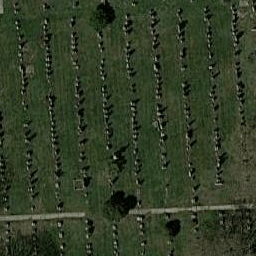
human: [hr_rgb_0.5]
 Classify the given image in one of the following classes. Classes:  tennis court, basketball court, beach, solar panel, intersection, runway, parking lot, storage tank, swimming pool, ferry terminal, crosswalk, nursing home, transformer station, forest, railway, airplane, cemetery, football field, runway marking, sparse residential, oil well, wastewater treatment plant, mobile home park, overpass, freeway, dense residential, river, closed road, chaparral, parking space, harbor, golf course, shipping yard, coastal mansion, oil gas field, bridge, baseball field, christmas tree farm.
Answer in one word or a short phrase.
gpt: cemetery